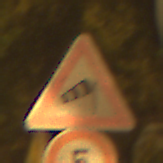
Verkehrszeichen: SeitenwindVonRechts
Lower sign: Geschwindigkeit5
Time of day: Night
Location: Outdoor (Urban)
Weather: Clear
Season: NotSpecified
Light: Artificial